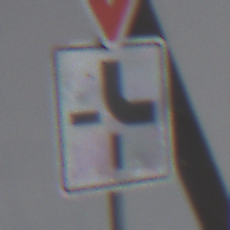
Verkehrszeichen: VerlaufVorfahrtsstrasse4
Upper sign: VorfahrtGewaehren
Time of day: MorningAfternoon
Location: Roofed (Urban)
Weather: PartlyCloudy
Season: NotSpecified
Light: Natural